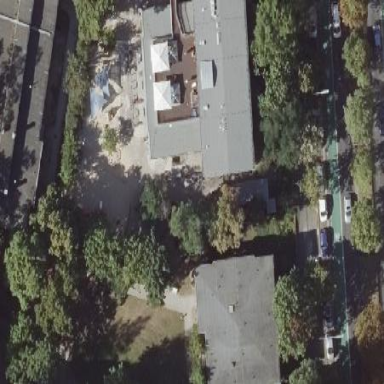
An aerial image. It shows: Kindergarten building.